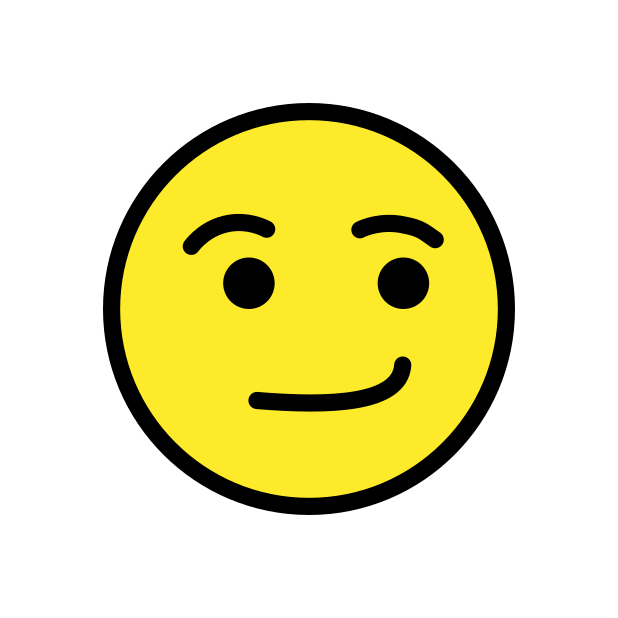
Emoji: 😏
Name: smirking face
Unicode: 0x1f60f